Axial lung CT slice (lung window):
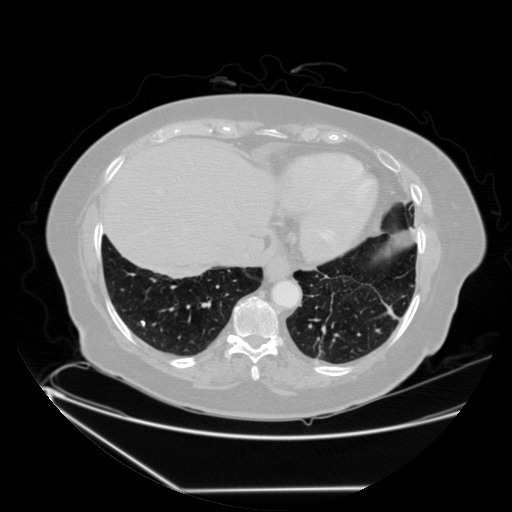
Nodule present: yes
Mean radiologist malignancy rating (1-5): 1.25